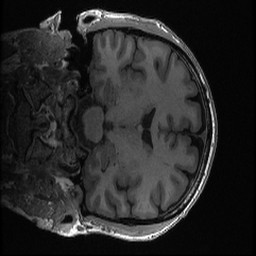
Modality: T1w
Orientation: coronal
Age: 46
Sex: male
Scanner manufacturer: ge
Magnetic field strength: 3 T
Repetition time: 0.006376 s
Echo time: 0.002868 s